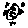
Label: moon